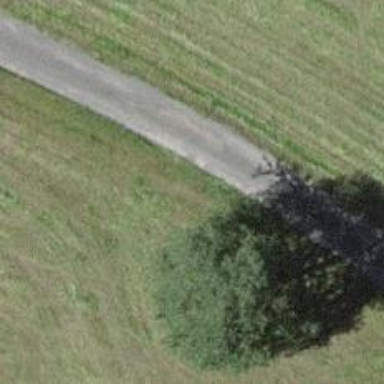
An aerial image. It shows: Well-maintained track road with grade 1 tracktype.